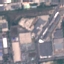
Label: Industrial